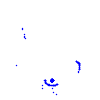
Particle: proton